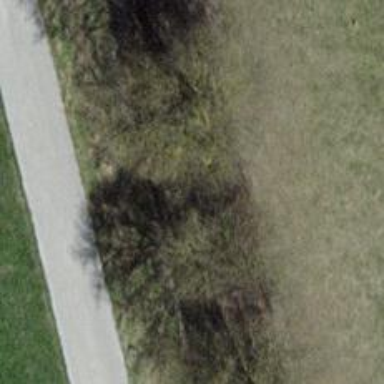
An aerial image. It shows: Row of trees in natural setting.